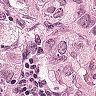
Metastatic tissue present: yes